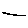
Label: line